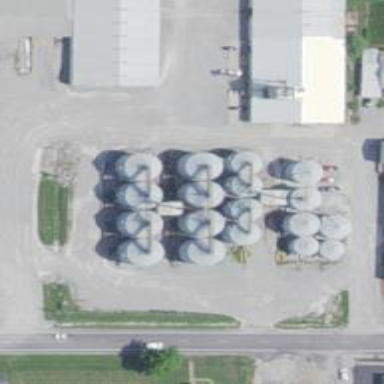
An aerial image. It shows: Silo.